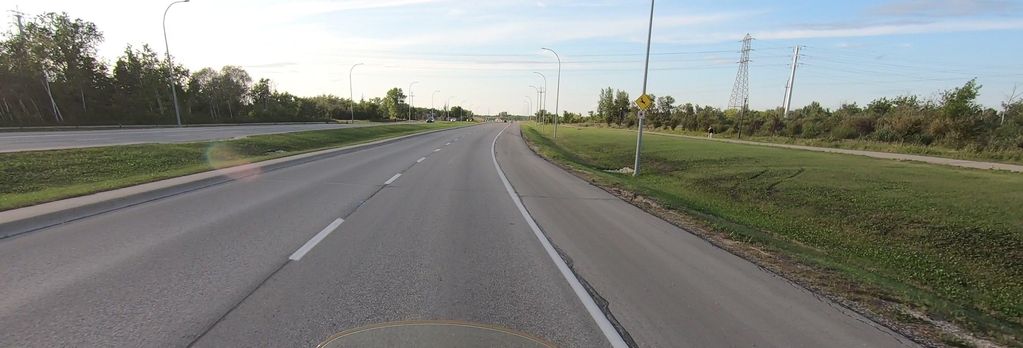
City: winnipeg